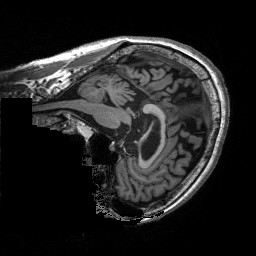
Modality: T1w
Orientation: sagittal
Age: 75
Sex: female
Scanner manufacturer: siemens
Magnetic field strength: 3 T
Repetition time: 2.5 s
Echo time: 0.00248 s